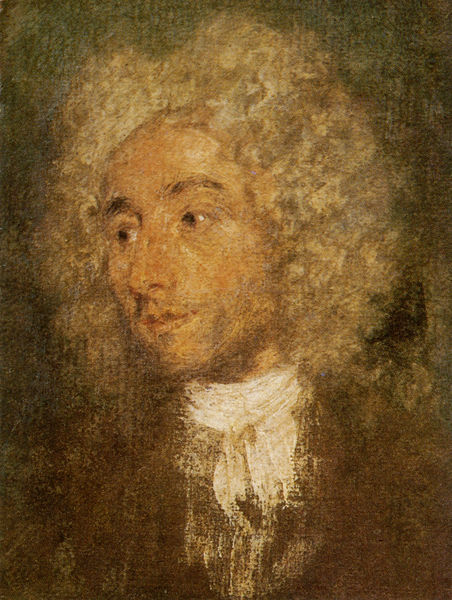
Titel: Tête d'homme, Männerkopf
Künstler: Antoine Watteau
Standort: Lissabon
Institution: Calouste Gulbenkian Museum
Schlagwörter: dunkel, gemälde, mann, weiß, gelb, grün, ocker, braun, frisur, grau, haar, hell, hintergrund, holz, licht, mund, nase, orange, pastell, profil, schwarz, skizze, stirn, blick, schal, tuch, beige, rock, schleife, bart, blond, jacke, jung, augen, barock, gesicht, inkarnat, knoten, kragen, bildnis, hals, herr, portrait, porträt, öl, auge, gold, haare, augenbrauen, brustbild, en face, kinn, lippen, locke, locken, rokoko, ton, perücke, adlig, seitlich, wangen, halsband, haarband, könig, duktus, zopf, reflexe, brauen, halstuch, melancholisch, nachdenklich, augenbraue, fein, lider, unscharf, links, augenringe, selbstbildnis, bildniss, unvollendet, seitenblick, verschwommen, halbprofil, verwischt, portät, brauntöne, müde, siena, binder, halsbinde, sfumato, porträ, neigen, nett, max, perrücke, jabot, mozart, allongeperücke, ase, lieb, impressionsmus, hare, brustportrait, besinnlich, parücke, bige, darstellng, pder, uuups, perückce, emmanuel, locken#